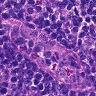
Metastatic tissue present: no